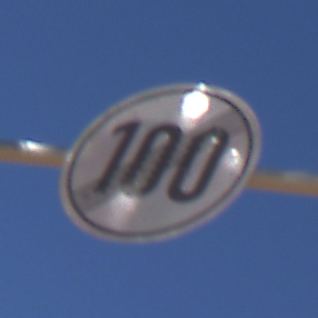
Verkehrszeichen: EndeGeschwindigkeit100
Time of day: MorningAfternoon
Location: Outdoor (RoadRail)
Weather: Clear
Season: NotSpecified
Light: Natural